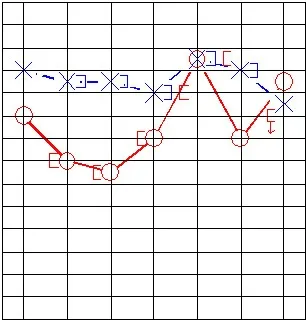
together with continuous line and ( indicate hearing level of air conduction, and bone conduction in right ear respectively. . x together with dotted line and. ) indicate hearing level of air conduction, and bone conduction in left ear respectively.
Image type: chart (chart)